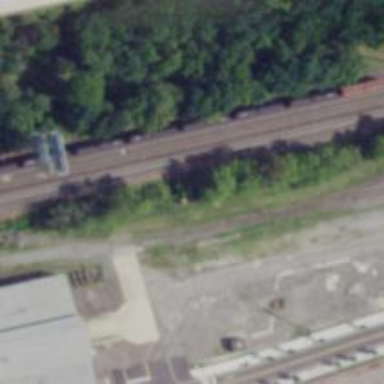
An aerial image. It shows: Railway siding for service.